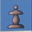
Piece: bP